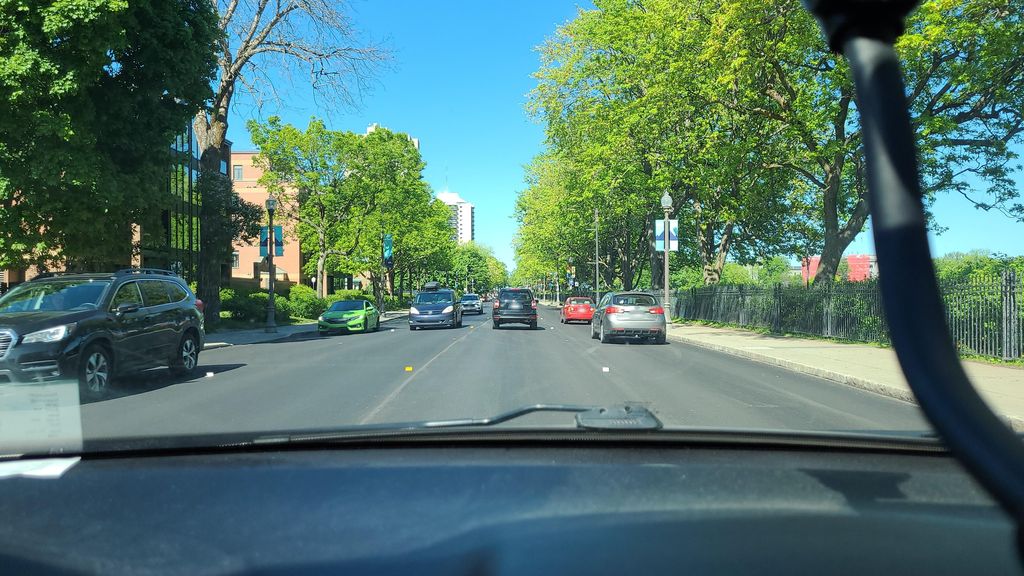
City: quebec_city